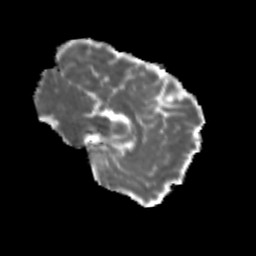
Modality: MD
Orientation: sagittal
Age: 26
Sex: female
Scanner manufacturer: siemens
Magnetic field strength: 3 T
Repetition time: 3.5 s
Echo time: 0.113 s